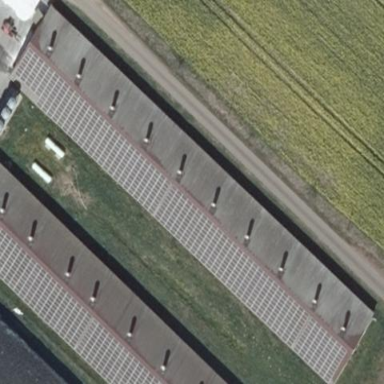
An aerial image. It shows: Building equipped with small solar photovoltaic panel for electricity generation.